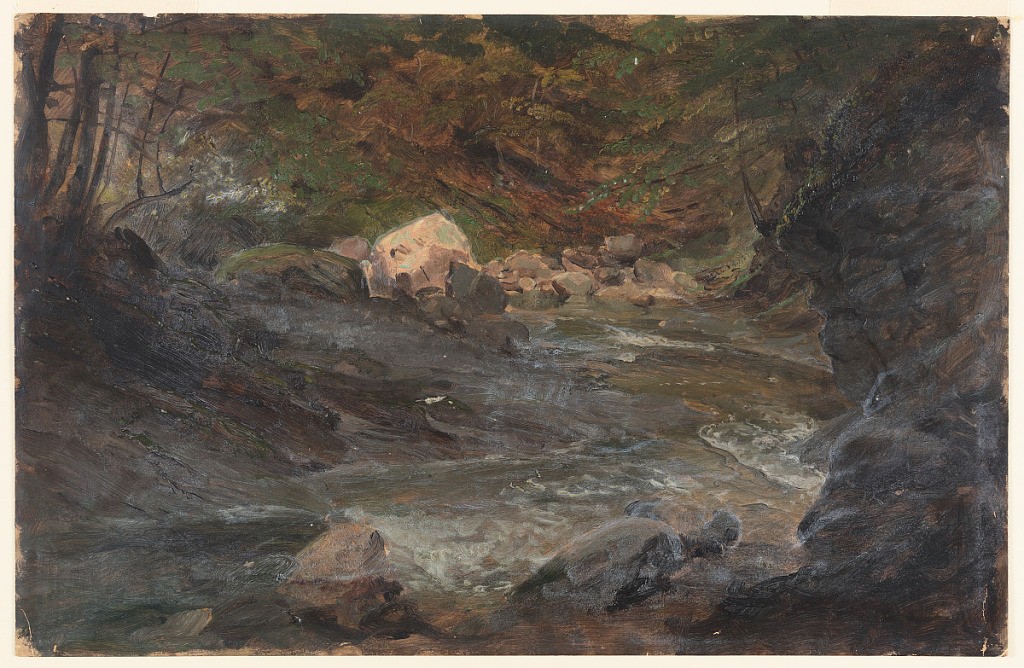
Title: Woodland Stream
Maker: Frederic Edwin Church, American, 1826–1900
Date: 1860–1880
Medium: Oil and graphite on tan paperboard
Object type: drawing
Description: Landscape sketch showing a view of a rocky stream in a dense woodland scene, likely somewhere in New York or New England. In the foreground at center, water rushes between two semi-submerged boulders and becomes white with bubbles as it moves through a small rapid. Rocky, rugged banks hem in the stream at left and right. In the middle distance at center, the stream curves to the left and encounters a group of stones--one of which is brightly illuminated. Various trees are visible on the banks at left and right, while a loosely rendered brown hillside comprises the background.